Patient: sex F, age 43
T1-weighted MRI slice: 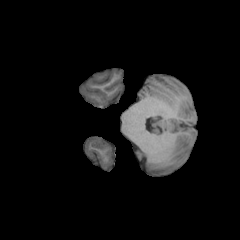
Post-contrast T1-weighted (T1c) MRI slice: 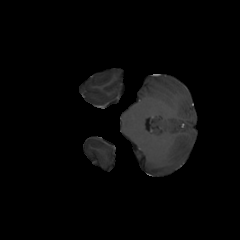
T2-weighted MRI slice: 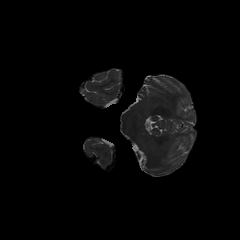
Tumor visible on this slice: no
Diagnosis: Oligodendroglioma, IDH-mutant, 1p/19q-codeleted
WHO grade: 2